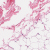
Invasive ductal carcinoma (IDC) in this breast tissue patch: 0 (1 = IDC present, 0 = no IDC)